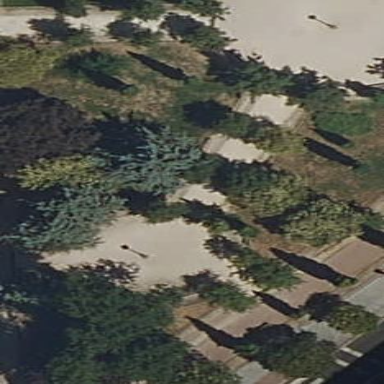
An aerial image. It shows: Garden area enclosed by metal fence.